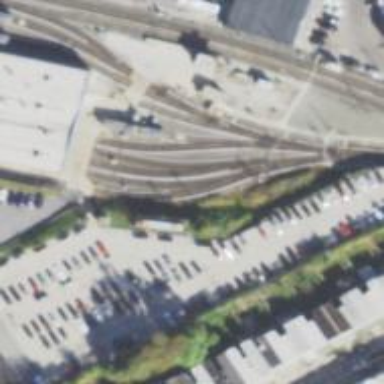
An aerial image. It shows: Yard used for service activities. There is electrified light rail track in the area.